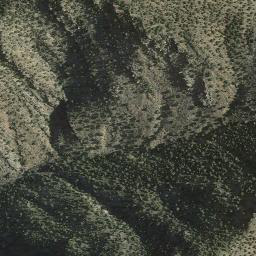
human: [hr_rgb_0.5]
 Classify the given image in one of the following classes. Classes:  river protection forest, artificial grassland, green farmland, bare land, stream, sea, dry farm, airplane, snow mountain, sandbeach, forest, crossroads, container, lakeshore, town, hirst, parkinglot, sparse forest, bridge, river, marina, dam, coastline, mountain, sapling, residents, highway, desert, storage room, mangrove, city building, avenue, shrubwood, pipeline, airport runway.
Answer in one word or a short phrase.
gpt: mountain